Question: I recently noticed the 3D mode in Firefox developer tools, in that you can see your page in a 3D view. We can rotate and re-orient the 3D view by dragging it. Could anyone give me the primary use cases where I would use 3D View?
Sample 3D view:
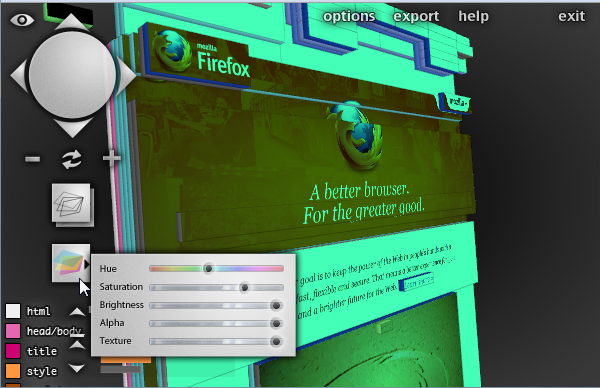
Answer: There are a few uses I can think of:
- - - - - <URL>
But if you can think of a way we could make it more useful then please let us know on <URL>